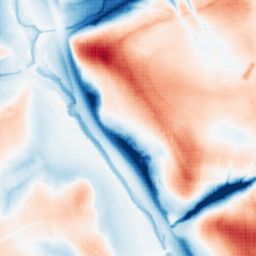
Category: classical
Decomposition family: gaussian_anisotropic
Decomposition parameters: sigma_x: 20
sigma_y: 20
Upsampling method: sinc_blackman
Upsampling parameters: scale: 2
kernel_size: 4
Upsampling scale: 2